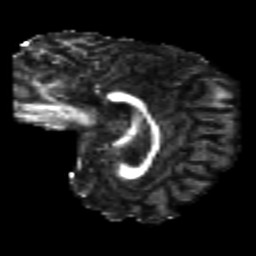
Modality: FA
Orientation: sagittal
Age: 19
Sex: male
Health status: healthy
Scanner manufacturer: philips
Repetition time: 7.476 s
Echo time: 0.08753 s